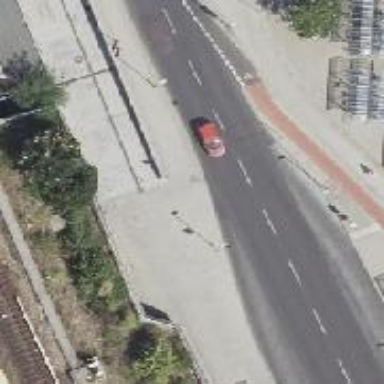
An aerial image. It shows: Footway with ramp.